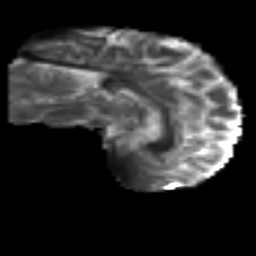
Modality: T2w
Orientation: sagittal
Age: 25
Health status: ill
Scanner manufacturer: philips
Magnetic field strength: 3 T
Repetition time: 9 s
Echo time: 0.127 s